Question: I have a radio button that needs to accept an input (when denoting 'Other'):

What is the best way to do this, both in regards to semantics and ease? I don't really want to take the functionality of all the other radios if I don't have to.
Thanks!
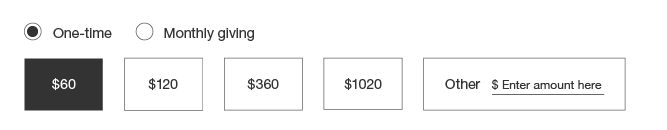
Answer: Threw this together pretty quick. Should get you most of the way there: <URL>
'''
<ol class="radios">
<li class="selected">
<input id="Amount60" type="radio" name="amount" checked="checked" value="60">
<label for="Amount60">$60</label>
</li>
<li>
<input id="Amount120" type="radio" name="amount" value="120">
<label for="Amount120">$120</label>
</li>
<li>
<input id="Amount360" type="radio" name="amount" value="360">
<label for="Amount360">$360</label>
</li>
<li>
<input id="Amount1020" type="radio" name="amount" value="1020">
<label for="Amount1020">$1020</label>
</li>
<li>
<input id="AmountOther" type="radio" name="amount" value="">
<label for="AmountOther">Other</label>
$<input type="text" name="other" placeholder="Enter amount here">
</li>
</ol>
'''
'''
body {
font-size:100%;
line-height:1.4;
font-family:heveltica,arial,sans-serif;
}
.radios, .radios li {
list-style:none;
margin:0;
padding:0;
}
.radios li {
display:inline-block;
margin-left:10px;
border:1px solid #222;
background:#fff;
color:#222;
}
.radios label
{
display:inline-block;
min-width:3em;
padding:15px;
text-align:center;
cursor:pointer;
}
.radios li:first-child {
margin-left:0;
}
.radios .selected {
background:#222;
color:#fff;
}
.radios [type=radio] {
position:absolute;
left:-9999px;
width:0;
height:0;
}
.radios [type=text] {
width:8.5em;
padding:2px;
margin-right:15px;
border:0;
background:transparent;
color:#222;
border-bottom:1px solid #222;
}
.radios .selected [type=text] {
color:#fff;
border-color:#fff;
}
'''
'''
$(document).ready(function () {
$('.radios [type=radio]').on('click', function () {
if ($(this).is(':checked'))
{
var $radios = $(this).closest('.radios');
var $li = $(this).closest('li');
$radios.find('li').removeClass('selected');
$li.addClass('selected');
$li.find('[type=text]').focus();
}
})
});
'''
Just to clarify. Based on this setup, if you see that the value for 'amount' is blank (which it will be when the "Other" radio is selected), then you look for the amount in the 'other' field, your text box.